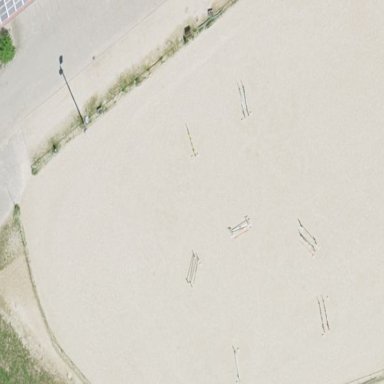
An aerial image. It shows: Equestrian pitch with sand surface.